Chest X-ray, PA view. Patient: 53 years old, sex F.
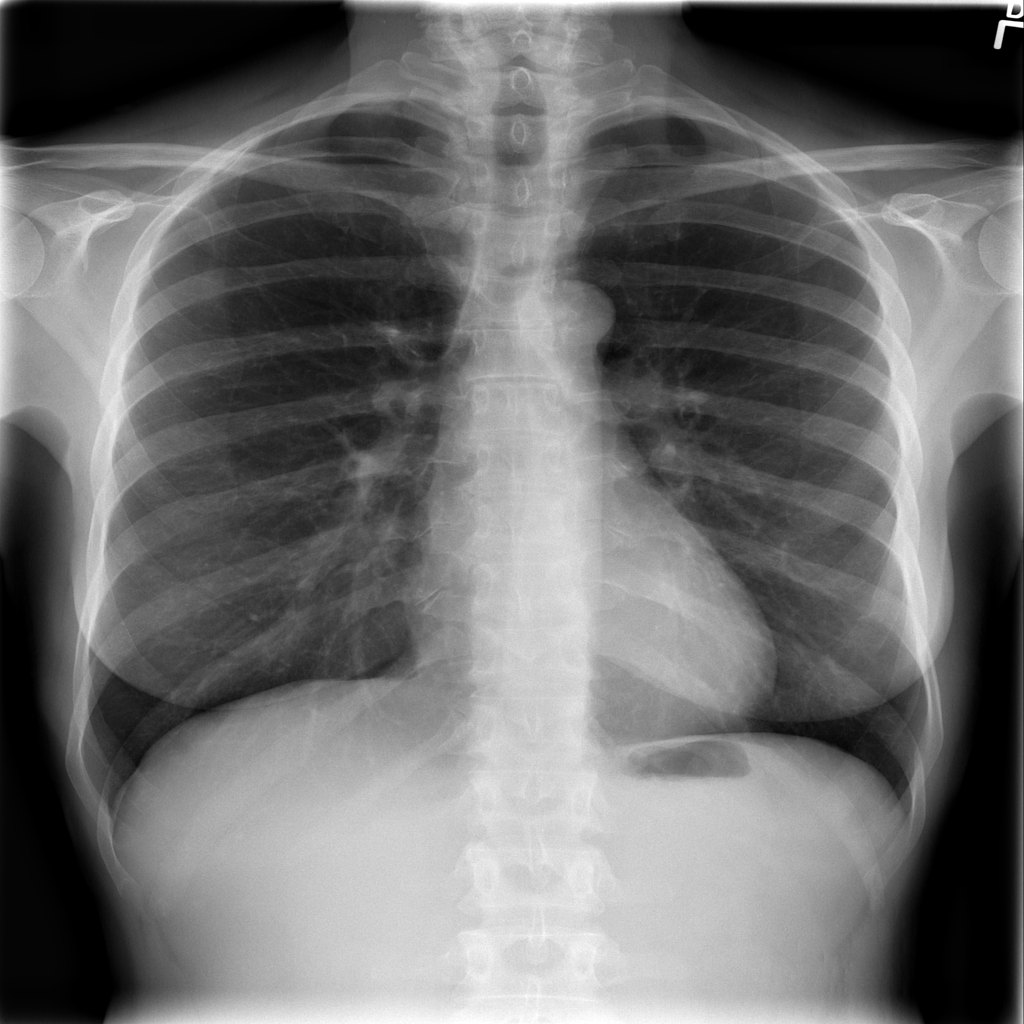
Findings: No Finding